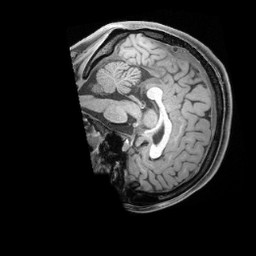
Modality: T1w
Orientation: sagittal
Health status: healthy
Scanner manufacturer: siemens
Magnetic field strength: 3 T
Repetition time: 2.4 s
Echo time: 0.00201 s